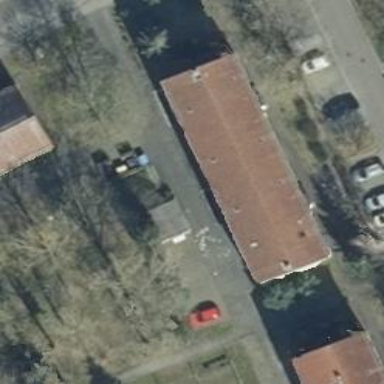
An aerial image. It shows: Gabled roof adorns the apartments building.